Question: I'm making a statistical analysis app which needs to store large amounts of data locally. To give you an idea of what I'm talking about, I've made this illustration (not exactly the right information, but very similar):

The app will keep track of several thousand destinations, with the destinations population, temperature, number of cars etc. These numbers will be represented in a graph so that you can look at the numbers "development" over time. This will go over a long period of time, in other words: thousand of dates for each data-type for each thousands of cities.
To achieve this I need to save large amounts of data, and it is preferred to be done locally (is that crazy?). I'm stuck between digging deep into the foundation of Core data, or using my already decent skills in SQLite.
If you suggest I should use SQLite, could you refer to how you would implement this into your app (some code perhaps?).
If you suggest I should use core data (mainly for performance), please show me how you would implement this type of data model with entities, attributes, relationships etc. I can imagine using dictionaries saved in the core data would be a good solution?
Thank you in advance.
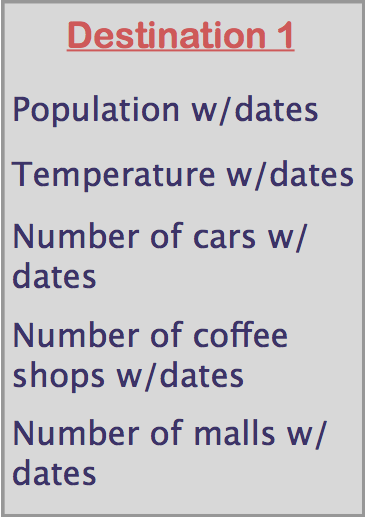
Answer: Core Data is an -- and there's your answer really, because every object has a little overhead, so having thousands of objects in memory at one time is problematic. If you already know SQL then that's another plus.
(Discussion of overall merits of core data is outside the scope of this question. The "music" app pulls it off using core data with thousands of items, I think, but because it only needs to display a subset of items. Map Kit drops down to C, and quite handles itself impressively with tens of thousands of single-digit byte items, which you can see running instruments with a Map Kit app.)
I've used SQLite in iOS and it's not a problem, being C-based and Objective C being a strict superset of C. There are various "wrappers" but look at these carefully, in case they take you back to every-row-an-object. I didn't use one and found the SQLite C setup to be tricky but fine. EDIT: I used <URL>, which is dated now for the Objective C but a clear overview of how to integrate SQLite.
The only catch is the bundle/documents distinction in iOS will catch you if you ship with large amounts of data and want to save to that database: you can't modify files in the bundle, so you need to create or copy an SQL database to the documents folder 1 time, maybe on first app launch, to use it. Since you can't delete from the bundle, now you have your database twice. A problem inherent to the way iOS is set up.